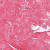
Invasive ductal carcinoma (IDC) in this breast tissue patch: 0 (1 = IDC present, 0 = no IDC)